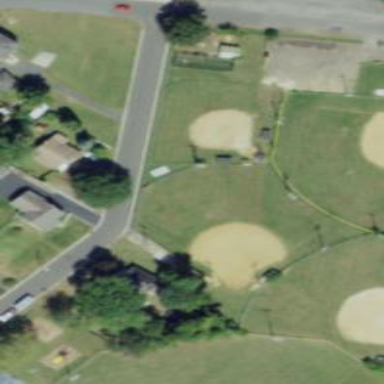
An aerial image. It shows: Baseball pitch for leisure land activities.